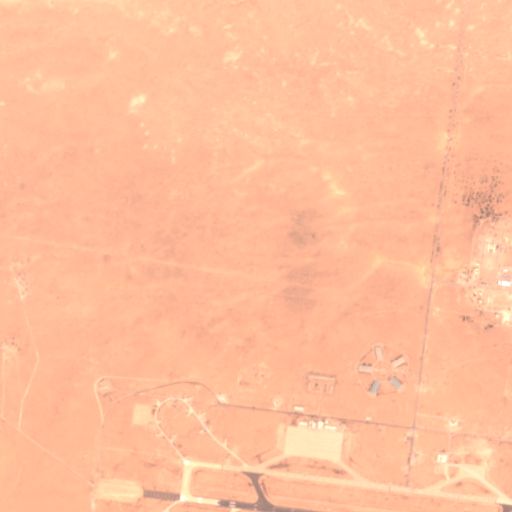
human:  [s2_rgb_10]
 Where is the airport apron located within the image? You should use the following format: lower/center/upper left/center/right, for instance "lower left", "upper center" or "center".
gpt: The airport apron is located in the lower right of the image.
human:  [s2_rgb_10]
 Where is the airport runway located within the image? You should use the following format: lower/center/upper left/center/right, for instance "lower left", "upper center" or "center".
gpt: The airport runway is located in the lower of the image.
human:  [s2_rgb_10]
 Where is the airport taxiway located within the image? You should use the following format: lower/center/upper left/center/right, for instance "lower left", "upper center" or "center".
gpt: The airport taxiway is located in the lower of the image.
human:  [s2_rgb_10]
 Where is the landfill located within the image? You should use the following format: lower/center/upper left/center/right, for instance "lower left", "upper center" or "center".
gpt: The landfill is located in the center left of the image.
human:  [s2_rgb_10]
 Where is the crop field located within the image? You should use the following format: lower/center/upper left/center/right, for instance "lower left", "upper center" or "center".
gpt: There is no crop field in the image.